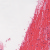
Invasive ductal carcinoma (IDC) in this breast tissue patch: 0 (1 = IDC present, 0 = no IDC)